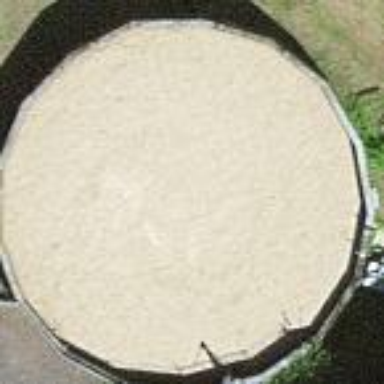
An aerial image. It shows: Silo.